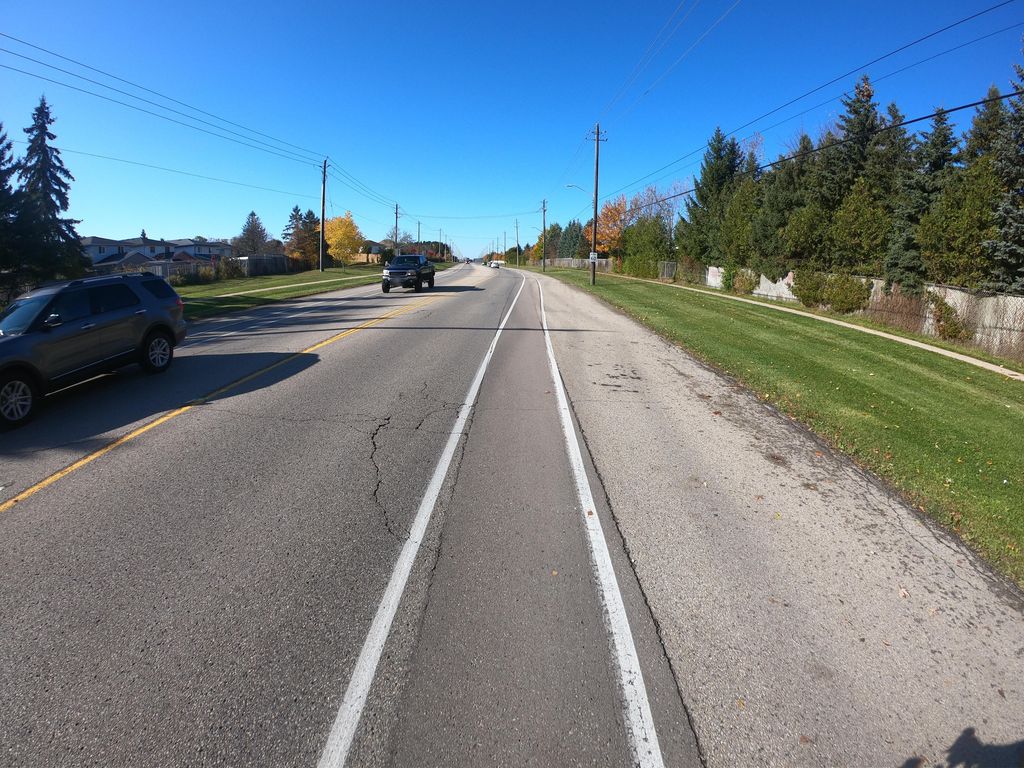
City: kitchener-waterloo